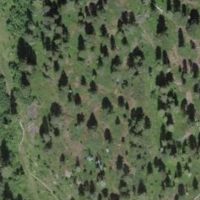
EUNIS habitat code: 44
Species observed at this site:
Fringilla coelebs